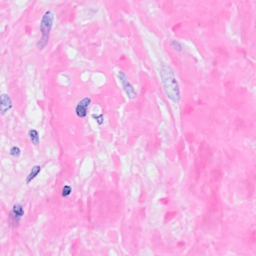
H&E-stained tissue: Breast